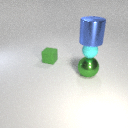
large green metal sphere below large blue metal cylinder